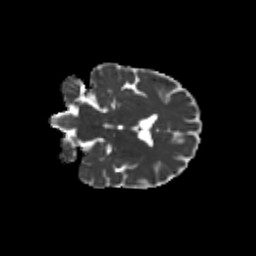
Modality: MD
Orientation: coronal
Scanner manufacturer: siemens
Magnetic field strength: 3 T
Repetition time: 9.2 s
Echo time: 0.084 s